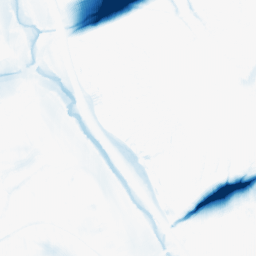
Category: morphological
Decomposition family: morphological_ellipse
Decomposition parameters: operation: closing
width: 50
height: 20
Upsampling method: fft_zeropad
Upsampling parameters: scale: 4
Upsampling scale: 4